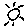
Label: sun